Field crop: maize
Growth stage: 2
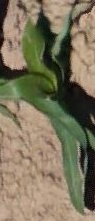
Species: maize